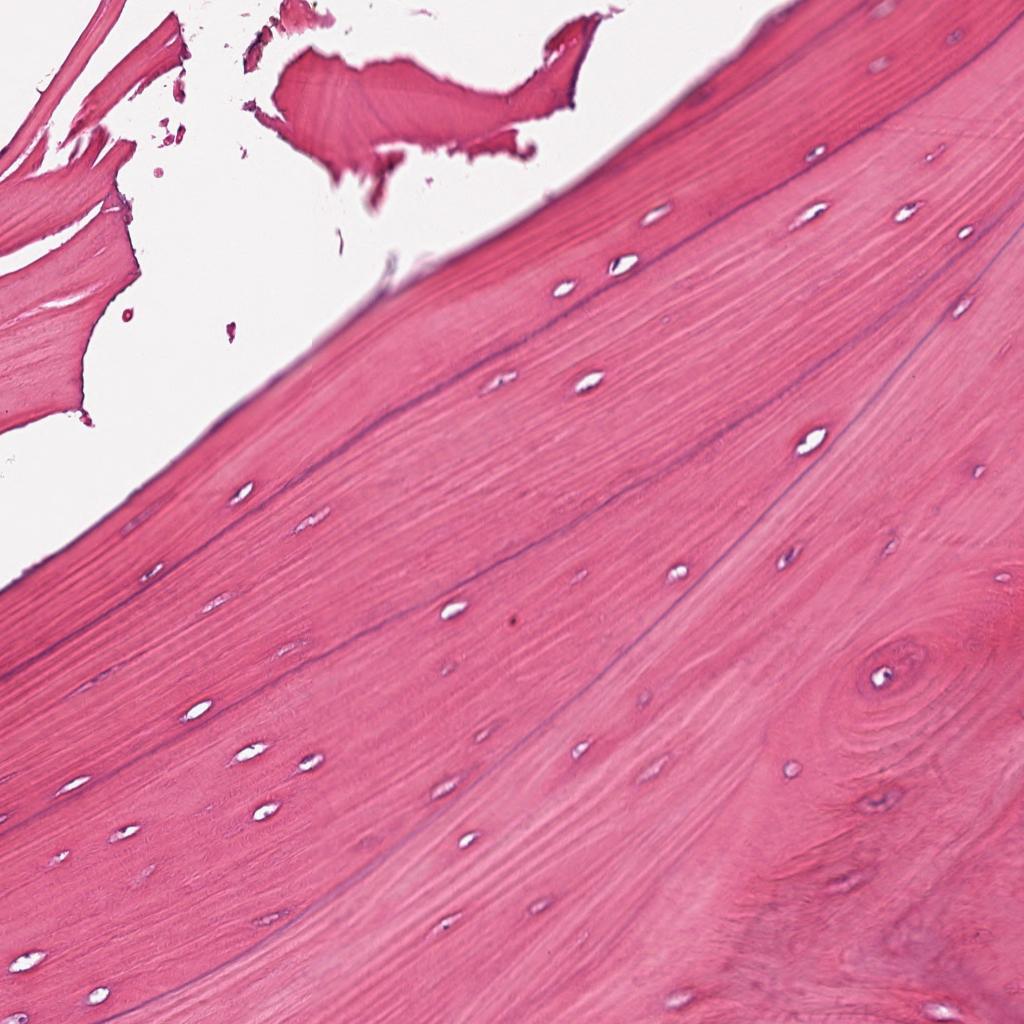
Label: Non-Tumor